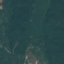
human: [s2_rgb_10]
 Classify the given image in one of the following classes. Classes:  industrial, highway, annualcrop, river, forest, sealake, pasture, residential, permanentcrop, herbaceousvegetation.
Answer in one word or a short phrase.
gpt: Forest